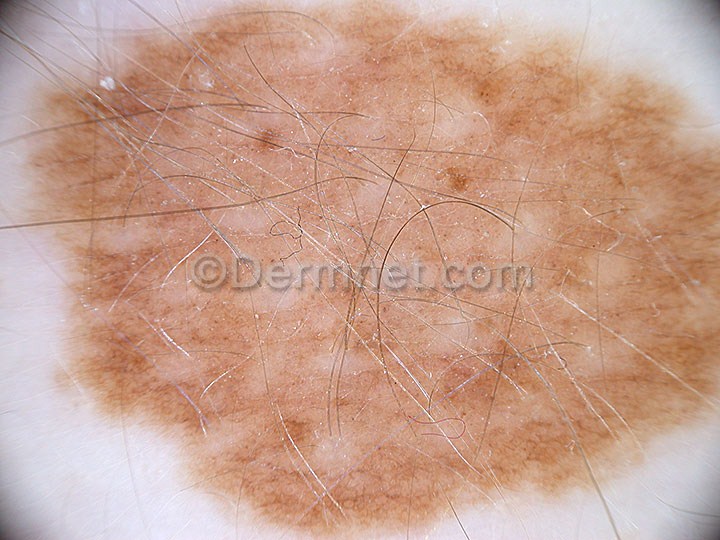
Disease: Melanoma Skin Cancer Nevi and Moles